Question: I'm using Android NDK r6 and Android SDK API 8 (2.2).
I'm trying to implement a dynamic list like std::vector using templates but I get plenty of errors in the compiled .o files.
A sample:

As you can see the errors are produced in the compiled .o files, not in source files.
'''
template <class T>
class ArrayList{
private:
int mSize;
public:
/**
* Construye una lista dinamica vacia.
*/
ArrayList ();
/**
* Destructor.
*/
~ArrayList ();
/**
* Anade un elemento a la lista.
*
* @param element
* Elemento.
*/
void add (T element);
/**
* Obtiene un elemento de la lista.
*
* @param index
* Indice del elemento. Rango valido de valores: [0, size()]
* @return Elemento de la posicion indicada o NULL si el indice no es valido.
*/
T get (int index);
/**
* Elimina un elemento de la lista.
*
* @param index
* Indice del elemento. Rango valido de valores: [0, size()]
*/
void remove (int index);
/**
* Vacia la lista.
*/
void clear ();
/**
* Consulta el numero de elementos de la lista.
*
* @return Numero de elementos.
*/
int size ();
/**
* Consulta si la lista esta vacia.
*
* @return true si esta vaia, sino false.
*/
bool isEmpty ();
};
'''
'''
template <class T>
ArrayList<T>::ArrayList (){
mSize = 0;
}
template <class T>
ArrayList<T>::~ArrayList (){
}
template <class T>
void ArrayList<T>::add (T element){
}
template <class T>
T ArrayList<T>::get (int index){
T element;
return element;
}
template <class T>
void ArrayList<T>::remove (int index){
}
template <class T>
void ArrayList<T>::clear (){
}
template <class T>
int ArrayList<T>::size (){
return mSize;
}
template <class T>
bool ArrayList<T>::isEmpty (){
return true;
}
'''
'''
ArrayList<OtherClass> list;
OtherClass foo;
list.add (foo);
'''
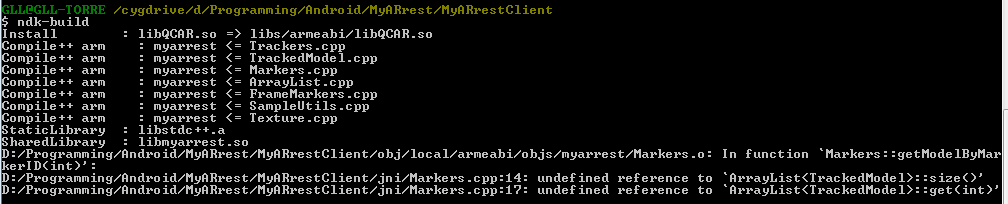
Answer: It's template code. You don't have the same header file to cpp file relationship like a normal C++ class. I generally restructure it like so:
Foo.h:
'''
#ifndef FOO_H
#define FOO_H
template <class T>
class Foo
{
Foo();
};
// Note that the header file INCLUDES the cpp file. This is simply to maintain
// the general .h .cpp file structure, but adapt it to template code, where the
// implementation is supposed to be in the header file and is not compiled.
#include "Foo.cpp"
#endif
'''
Foo.cpp:
'''
// Note that I do NOT include the header here. Also, do NOT compile this file.
// So if you have a makefile, be sure not to include this file in it.
template <class T>
Foo<T>::Foo()
{ }
'''
Or you can just stick the entire implementation in the header file and not have a cpp file at all. This would actually make more sense because you do NOT compile the cpp file. Read more <URL>.